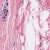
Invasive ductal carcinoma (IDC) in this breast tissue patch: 0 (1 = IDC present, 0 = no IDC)